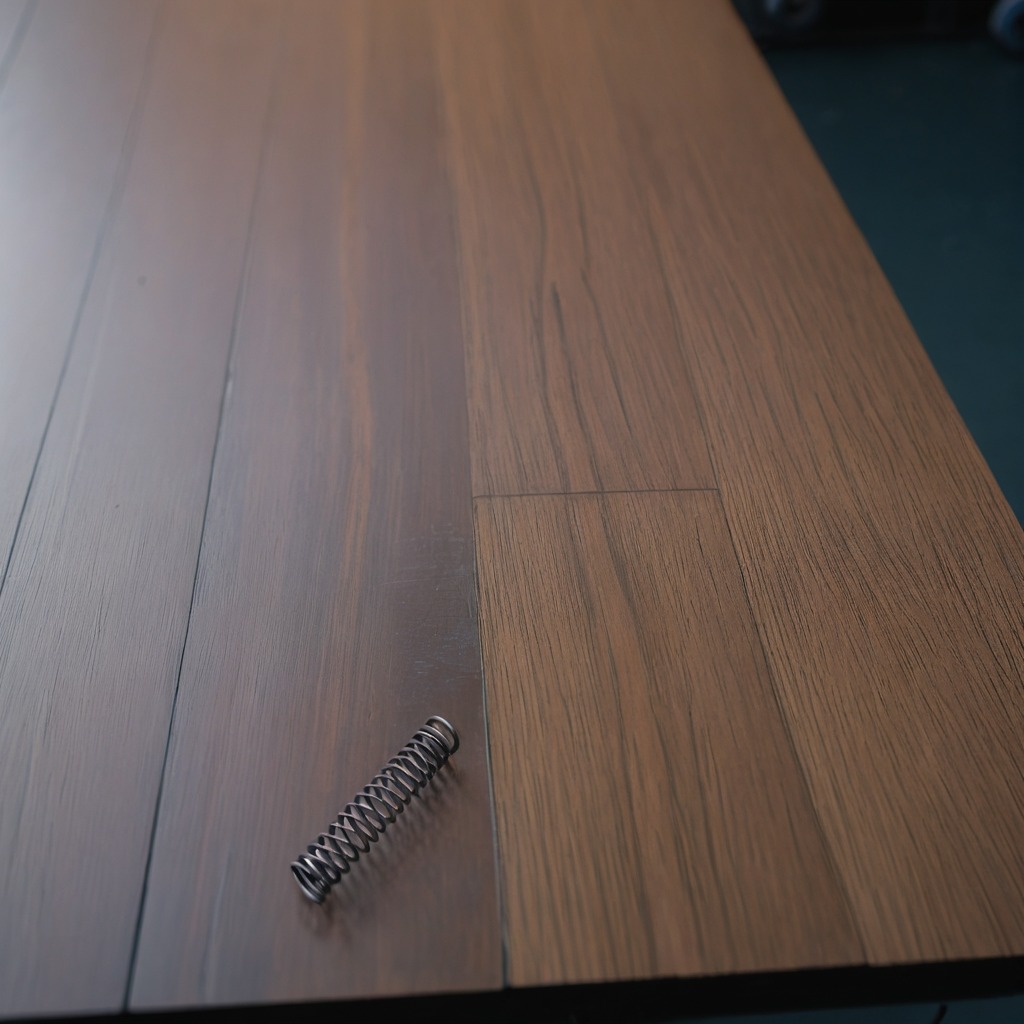
A coiled metal spring is lying on the old table with burn marks in a small garage at twilight.